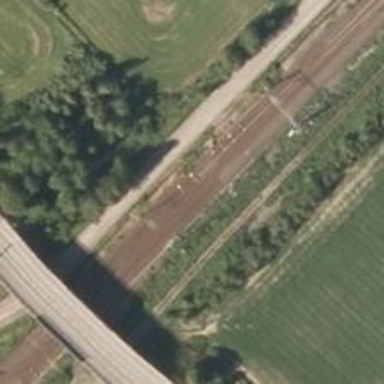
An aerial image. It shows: Railway track with continuous electrified contact lines.